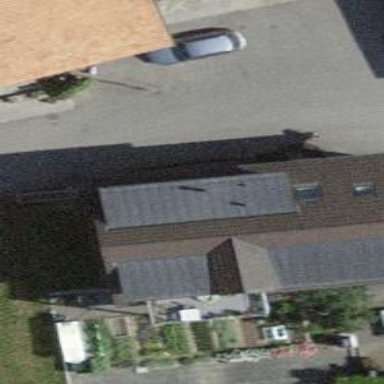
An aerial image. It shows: Building.